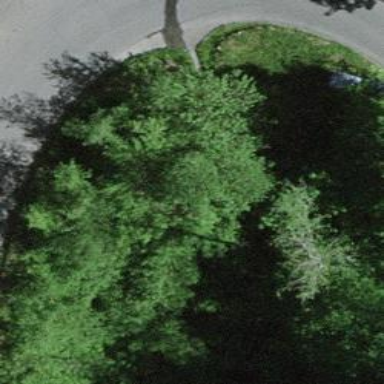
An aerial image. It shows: Culvert tunnel.